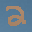
Label: 2